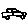
Label: car